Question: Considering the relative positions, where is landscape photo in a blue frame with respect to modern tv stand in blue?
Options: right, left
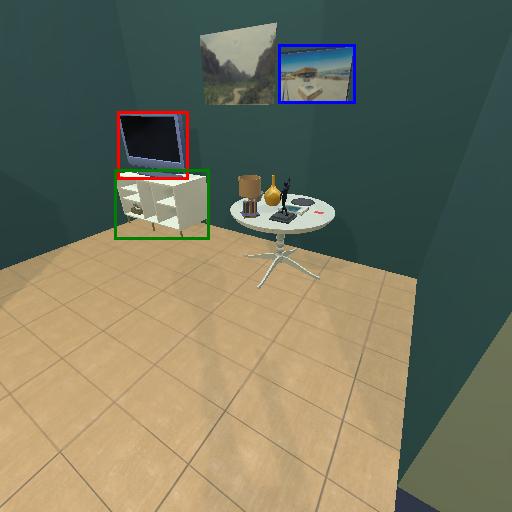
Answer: right